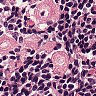
Metastatic tissue present: no